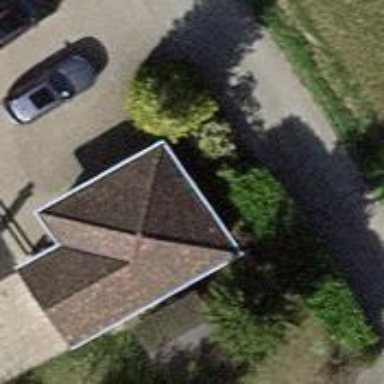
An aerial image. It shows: Garage building.